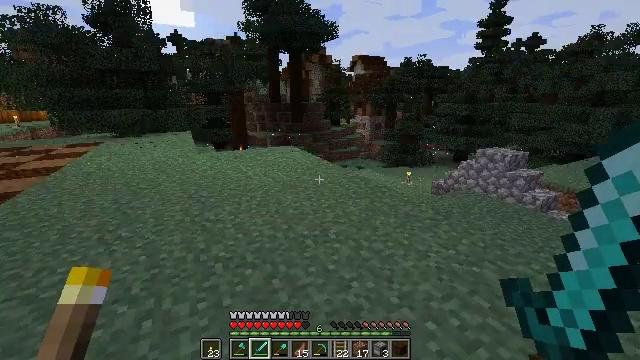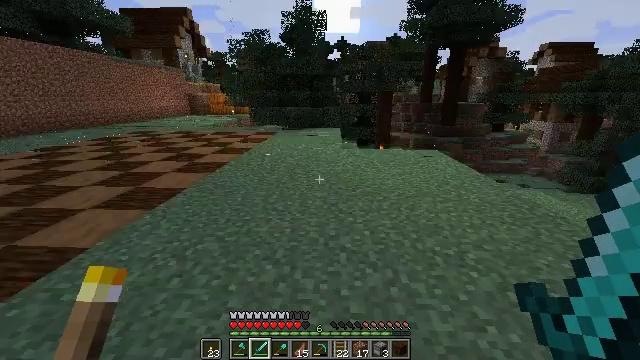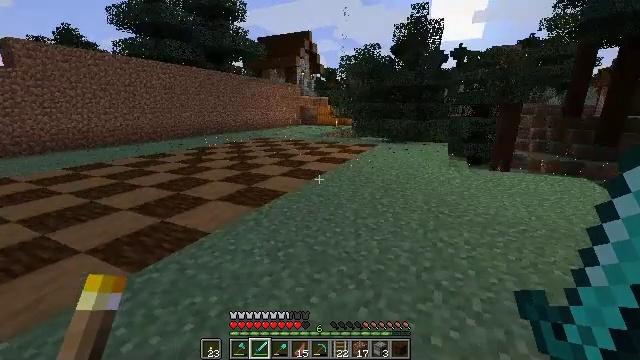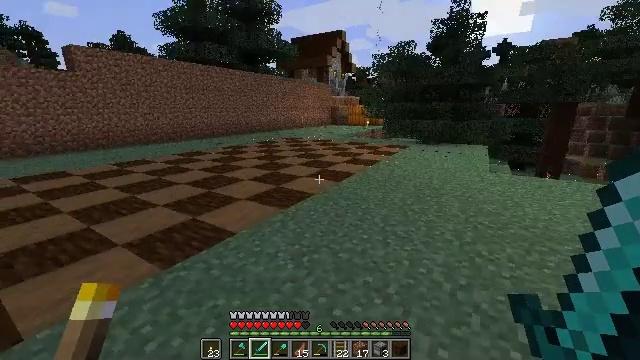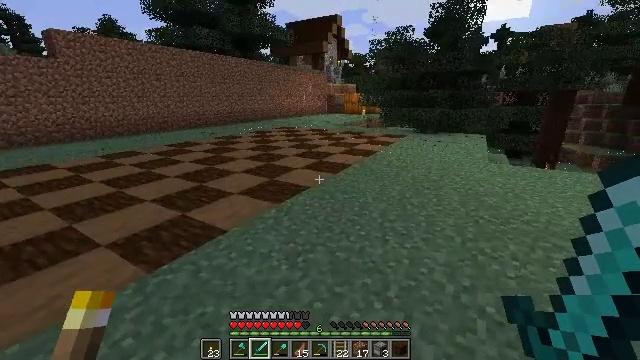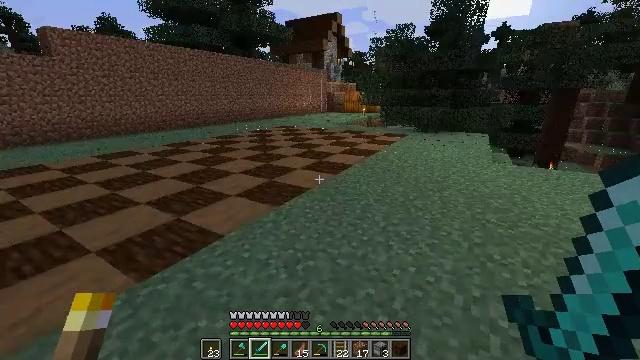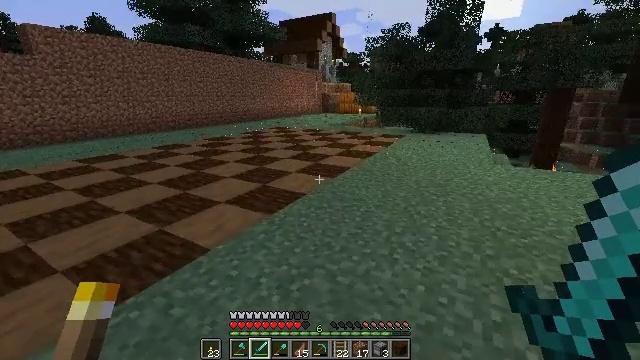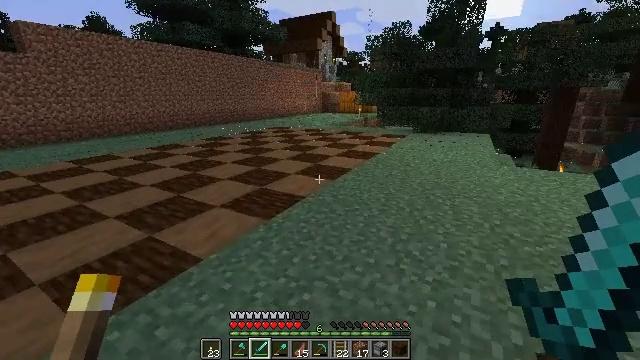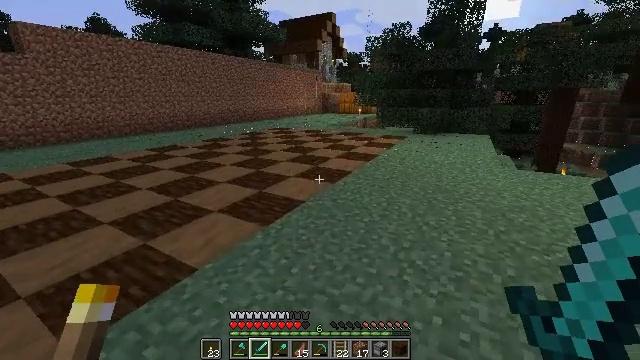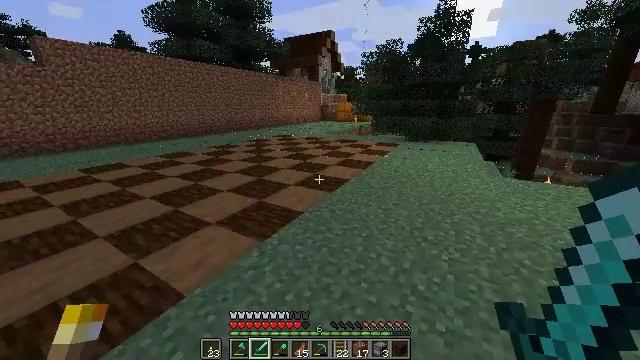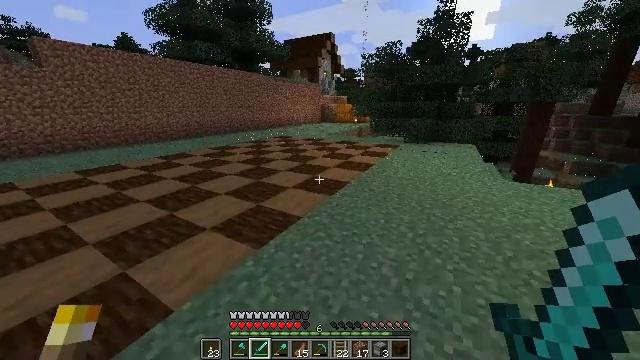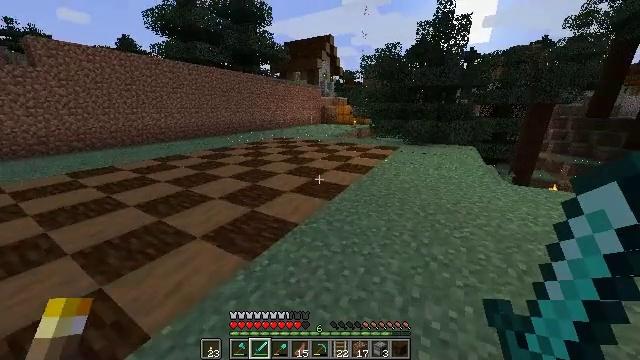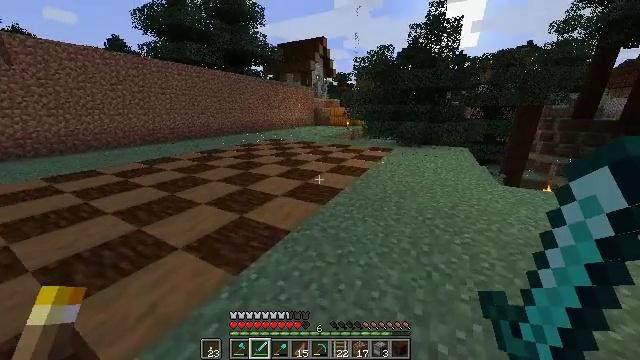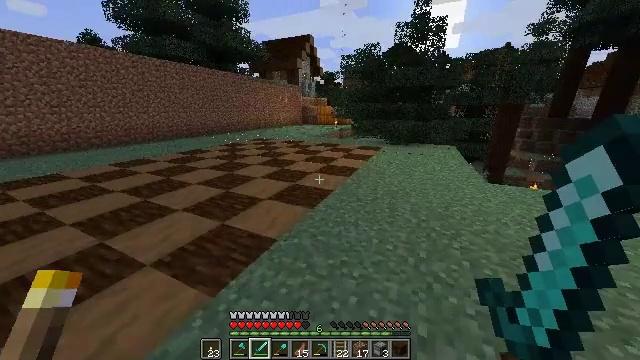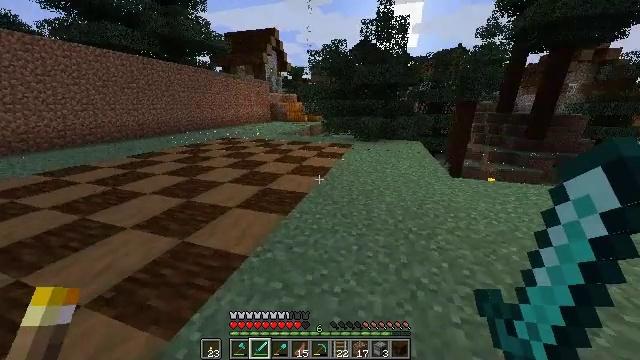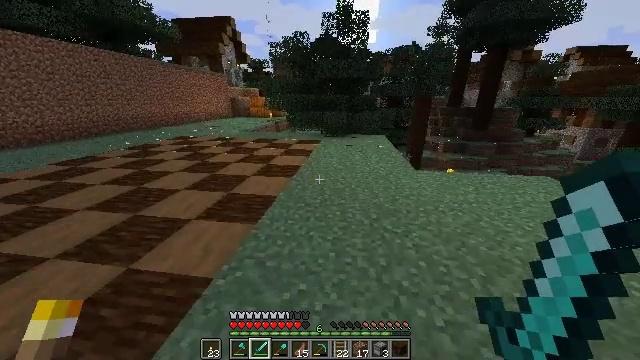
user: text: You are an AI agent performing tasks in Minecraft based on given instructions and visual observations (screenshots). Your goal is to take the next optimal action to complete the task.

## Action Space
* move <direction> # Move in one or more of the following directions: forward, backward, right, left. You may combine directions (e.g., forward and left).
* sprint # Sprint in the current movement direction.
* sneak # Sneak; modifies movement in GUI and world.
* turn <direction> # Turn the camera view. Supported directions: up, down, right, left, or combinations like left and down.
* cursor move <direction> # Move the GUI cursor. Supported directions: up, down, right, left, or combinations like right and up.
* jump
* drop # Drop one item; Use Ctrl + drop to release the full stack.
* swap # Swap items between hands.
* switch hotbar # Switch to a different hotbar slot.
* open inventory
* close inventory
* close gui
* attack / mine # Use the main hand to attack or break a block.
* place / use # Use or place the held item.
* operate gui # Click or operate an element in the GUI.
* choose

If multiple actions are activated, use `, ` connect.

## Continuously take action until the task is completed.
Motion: motion action
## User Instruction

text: Break the fern to clear the area.
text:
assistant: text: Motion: move forward, turn left
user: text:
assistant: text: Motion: move forward, turn left and up
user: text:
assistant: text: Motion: move forward, turn left
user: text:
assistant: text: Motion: move forward, turn down
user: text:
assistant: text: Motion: move forward
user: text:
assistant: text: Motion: move forward, turn right
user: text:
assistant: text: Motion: move forward, sprint
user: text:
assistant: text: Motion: move forward, sprint
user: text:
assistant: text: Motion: move forward, sprint
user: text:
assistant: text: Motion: move forward, sprint
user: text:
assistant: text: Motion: move forward, sprint
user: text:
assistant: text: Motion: move forward, turn right
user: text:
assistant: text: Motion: move forward, sprint, turn right
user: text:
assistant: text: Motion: move forward, sprint, turn right
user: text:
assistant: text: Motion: move forward, sprint, turn right and down
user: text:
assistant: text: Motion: move forward, turn right
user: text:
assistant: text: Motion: move forward, turn right
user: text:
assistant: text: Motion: move forward
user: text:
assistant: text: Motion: move forward
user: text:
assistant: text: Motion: move forward, turn right
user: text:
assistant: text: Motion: move forward, turn right and down
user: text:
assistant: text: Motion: move forward, turn right
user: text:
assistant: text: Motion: move forward, turn right
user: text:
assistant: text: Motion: move forward
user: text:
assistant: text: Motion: move forward
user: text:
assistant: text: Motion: move forward and move left
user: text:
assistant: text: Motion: move left, turn right
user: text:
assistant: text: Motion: move left, turn right
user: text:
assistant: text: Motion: move left
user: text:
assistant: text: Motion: move left